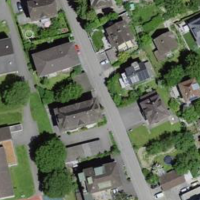
EUNIS habitat code: 54
Species observed at this site:
Dianthus armeria